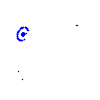
Particle: proton